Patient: sex M, age 75
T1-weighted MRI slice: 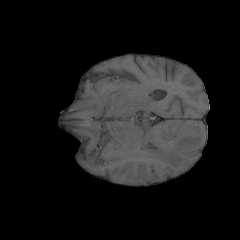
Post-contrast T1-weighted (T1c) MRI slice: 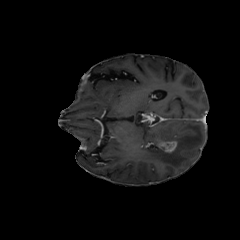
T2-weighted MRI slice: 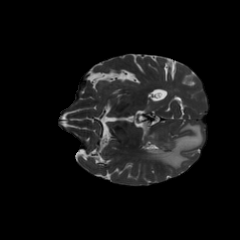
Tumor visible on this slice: yes
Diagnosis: Glioblastoma, IDH-wildtype
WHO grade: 4